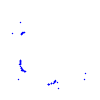
Particle: proton